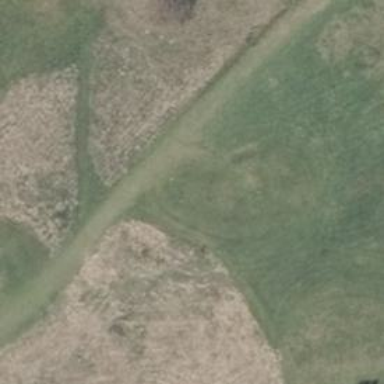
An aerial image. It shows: Golf tee.